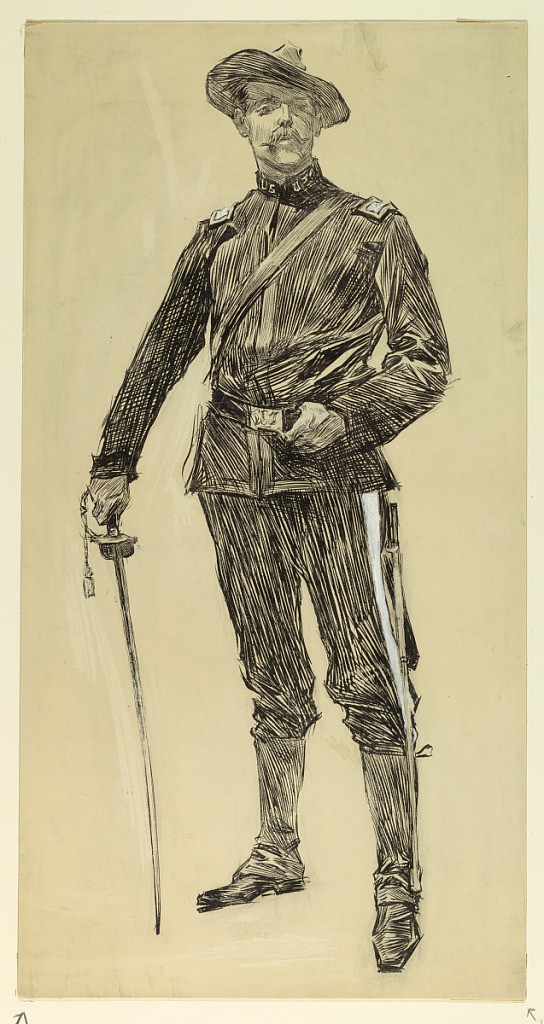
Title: American Officer (Spanish American War)
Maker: Howard Chandler Christy, American, 1872 - 1952
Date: ca. 1898
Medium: Pen and black ink, brush and white gouache, scraped highlights on illustration board
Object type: Drawing
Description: Full length figure of a man, in uniform, standing and facing the spectator, turned slightly toward the left. He holds a sword in his right hand.